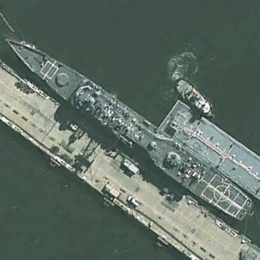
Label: cruiser